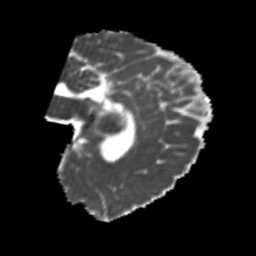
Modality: MD
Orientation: sagittal
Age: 23
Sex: female
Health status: healthy
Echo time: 0.074 s